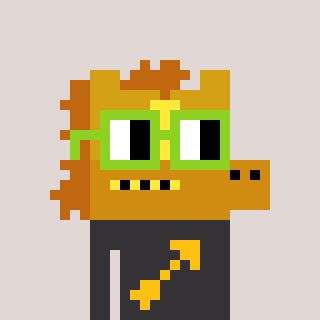
a pixel art character with square light green glasses, a yellow horse-shaped head and a grayscale-colored body on a warm background